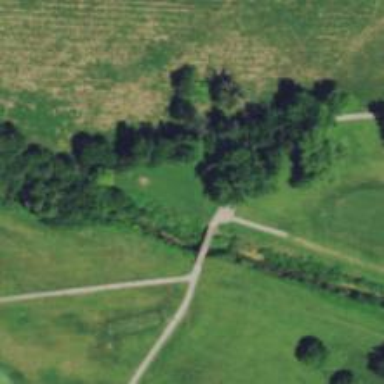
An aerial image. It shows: Path bridge over golf course.